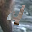
Label: 4